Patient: sex M, age 57
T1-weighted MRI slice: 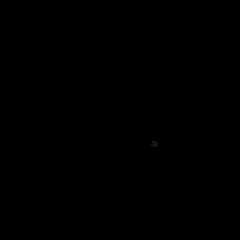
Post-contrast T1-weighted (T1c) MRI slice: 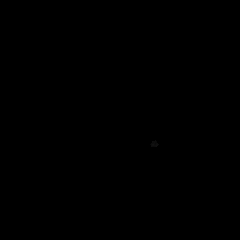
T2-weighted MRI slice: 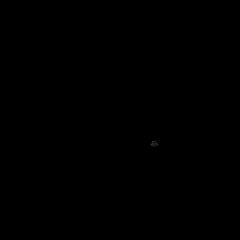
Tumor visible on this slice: no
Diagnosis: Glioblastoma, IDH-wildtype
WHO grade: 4